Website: macys
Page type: payment
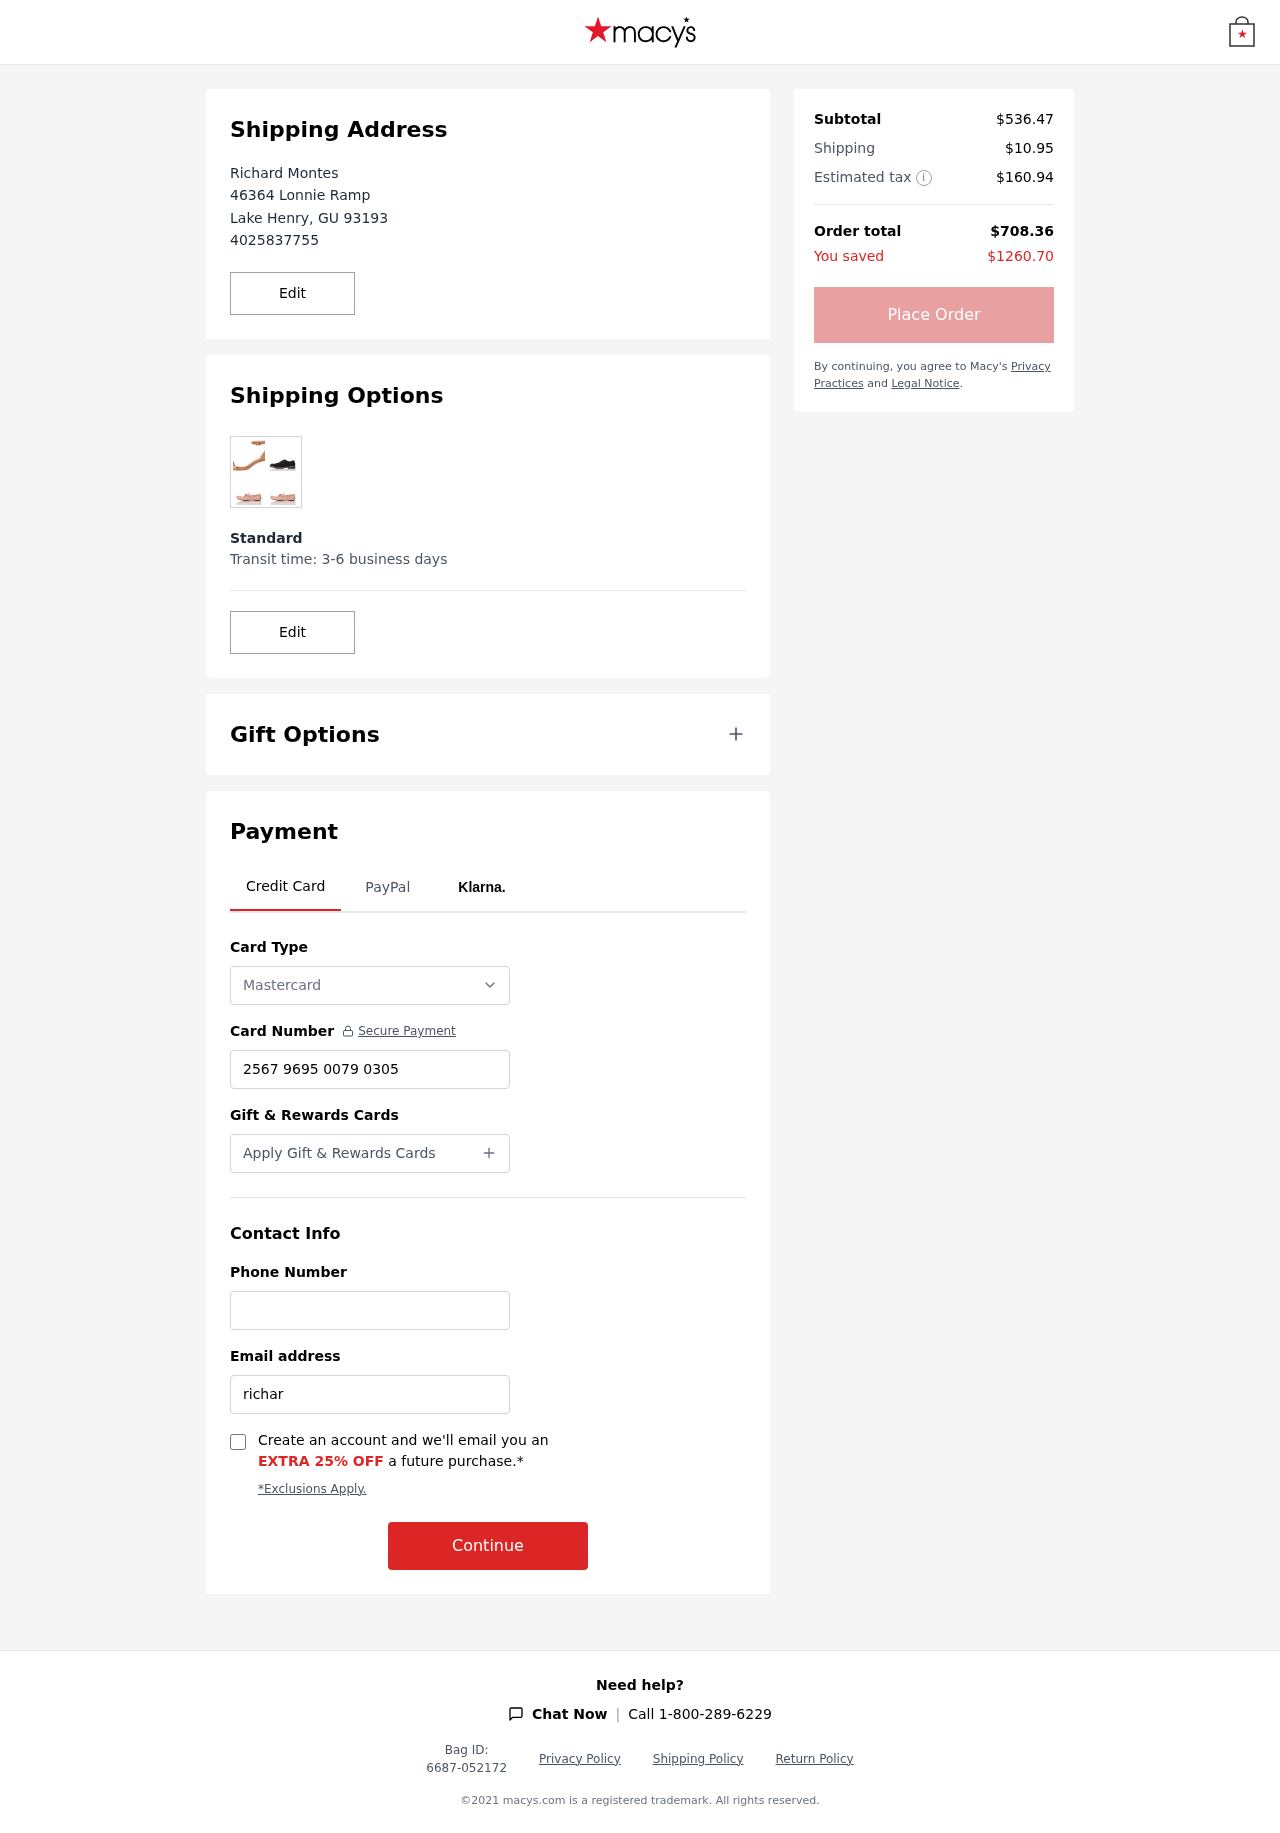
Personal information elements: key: PII_CARD_NUMBER
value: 2567 9695 0079 0305
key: PII_CARD_TYPE
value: Mastercard
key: PII_CITY
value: Lake Henry
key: PII_EMAIL
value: richardmontes@yahoo.com
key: PII_FULLNAME
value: Richard Montes
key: PII_PHONE
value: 4025837755
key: PII_POSTCODE
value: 93193
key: PII_STATE_ABBR
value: GU
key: PII_STREET
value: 46364 Lonnie Ramp
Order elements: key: ORDER_SUBTOTAL
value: $536.47
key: ORDER_SHIPPING_COST
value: $10.95
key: ORDER_TAX
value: $160.94
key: ORDER_TOTAL
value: $708.36
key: ORDER_SAVINGS
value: $1260.70